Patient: sex M, age 57
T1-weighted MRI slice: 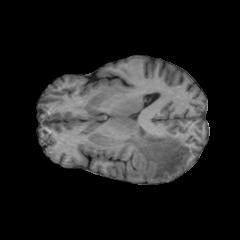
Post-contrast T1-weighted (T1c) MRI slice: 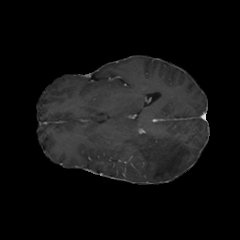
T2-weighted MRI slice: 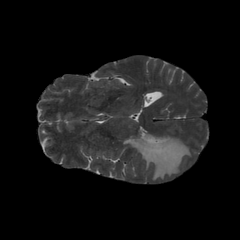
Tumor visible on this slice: yes
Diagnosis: Glioblastoma, IDH-wildtype
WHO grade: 4